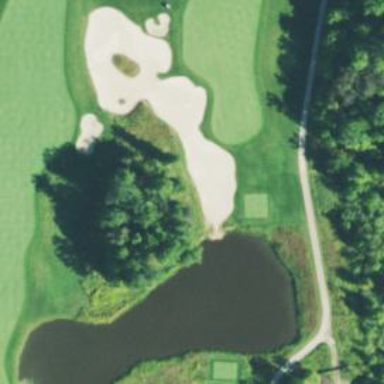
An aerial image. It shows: Bunker on golf course.